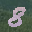
Label: 8